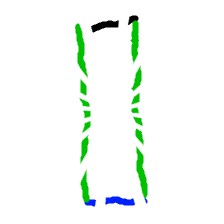
Shape: rectangle